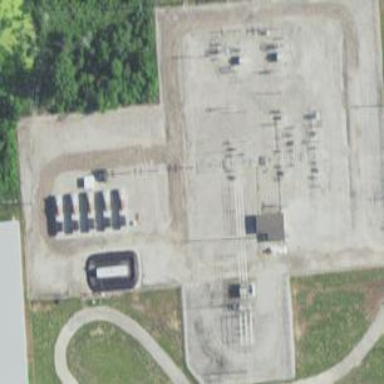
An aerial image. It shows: Switch used for power control.